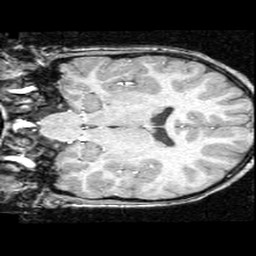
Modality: T1w
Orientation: coronal
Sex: male
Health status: ill
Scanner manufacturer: ge
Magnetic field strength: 1.5 T
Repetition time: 21 s
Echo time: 0.008 s